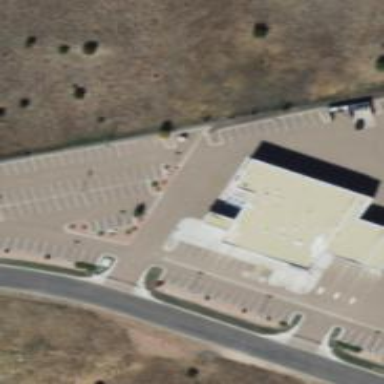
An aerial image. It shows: Retail building that houses car shop.